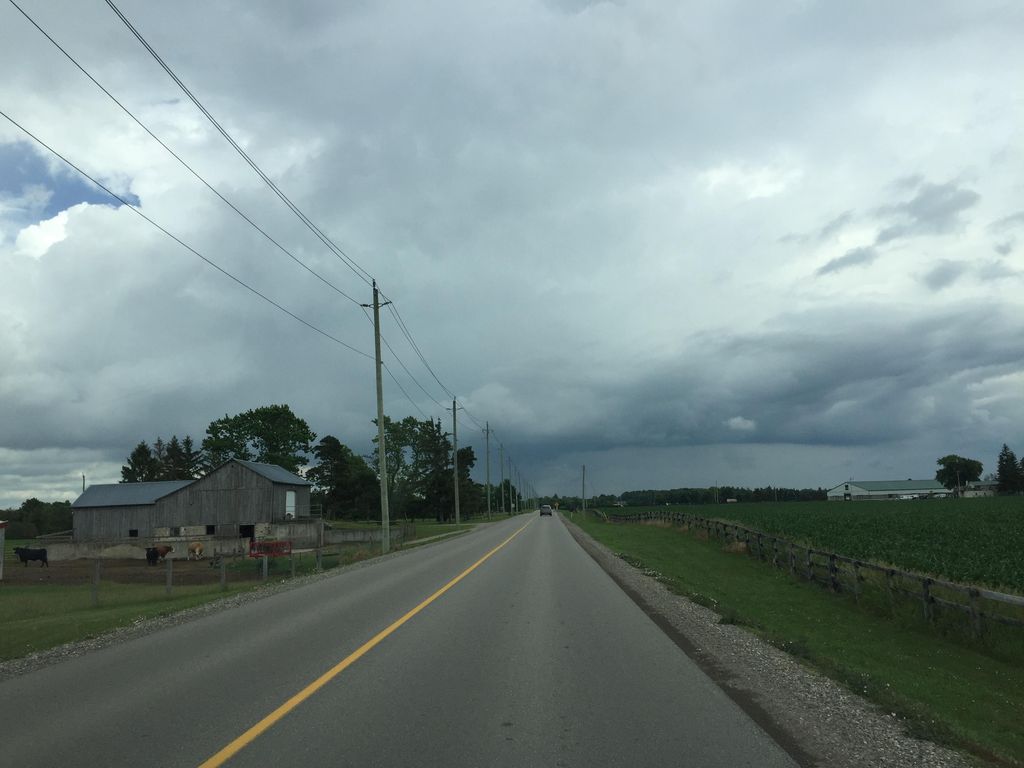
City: kitchener-waterloo